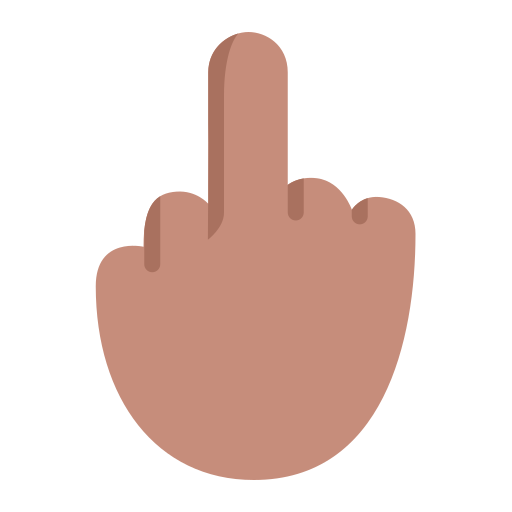
middle finger flat